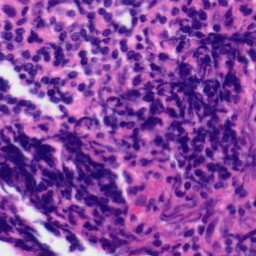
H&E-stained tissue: Tonsil